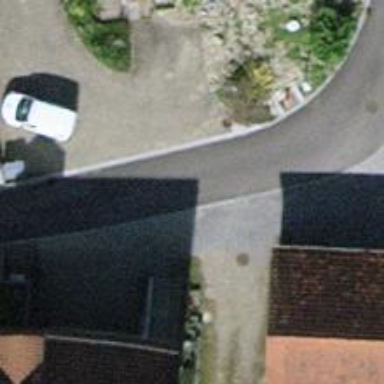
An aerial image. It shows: Residential road with asphalt surface and no sidewalk.